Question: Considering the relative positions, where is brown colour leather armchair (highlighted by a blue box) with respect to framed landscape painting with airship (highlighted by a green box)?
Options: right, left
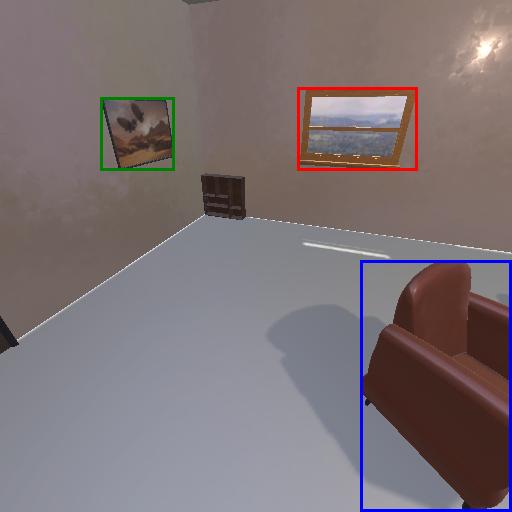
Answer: right